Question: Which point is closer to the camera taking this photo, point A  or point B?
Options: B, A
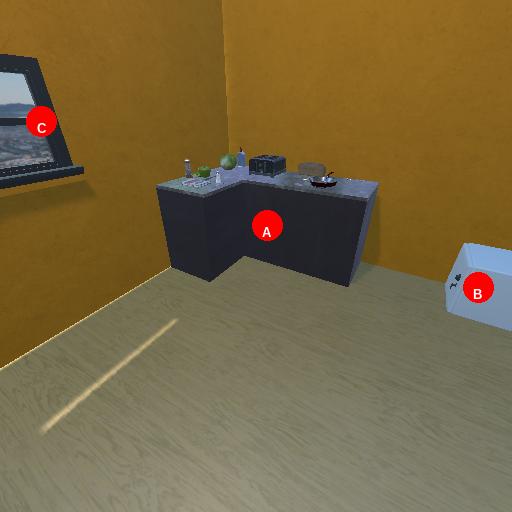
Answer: B